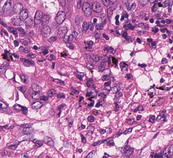
Tumor epithelial tissue: yes
Tumor-associated stroma tissue: yes
Normal tissue: no